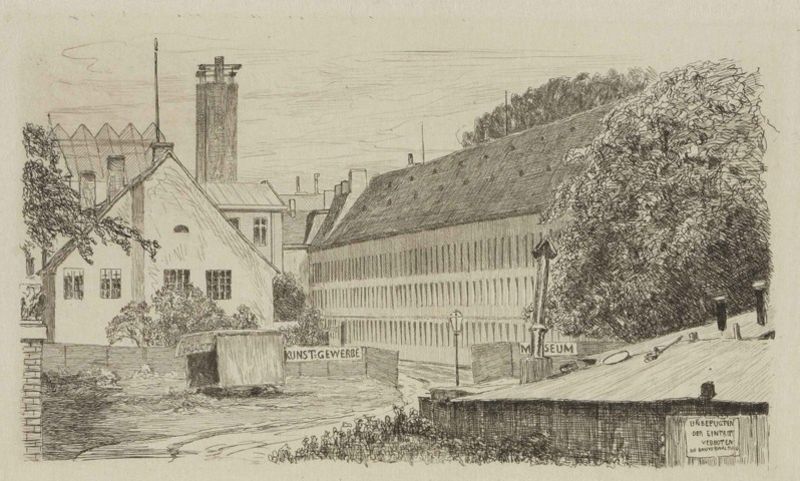
Titel: Altes Kunstgewerbe-Museum
Künstler: Max Klinger
Standort: Karlsruhe
Institution: Staatliche Kunsthalle Karlsruhe
Schlagwörter: baum, blätter, himmel, schatten, wasser, weiß, wolken, bäume, blumen, fenster, glas, kreide, lampe, laterne, laternen, schwarz, skizze, straße, zeichnung, dach, gebäude, gras, haus, weg, wiese, zaun, stein, steine, bach, häuser, boden, leuchte, wald, kamin, schornstein, turm, garten, deutschland, schrift, papier, fassade, gasse, ort, schule, verlassen, dächer, giebel, mauer, schornsteine, ziegel, gelände, graphik, hof, fabrik, industrie, wagen, einfach, inschrift, deutsch, bretter, tor, halle, eingang, fugen, schild, eckig, münchen, kohle, mauerwerk, druck, schwarzweiss, viele, schraffur, radierung, stich, schilder, text, bleistift, kunst, stift, kunstgewerbe, schranke, straßenlaterne, einfahrt, etagen, zufahrt, museum, draht, stacheldraht, eintritt, hallen, schonstein, pflazen, bude, verbot, gewerbe, verboten, verbotsschild, tirm, 1950, warnschild, stadl, afabrik, hauszeichnung, unbefugten, kunstgwerbeschule